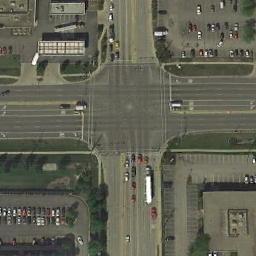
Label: intersection